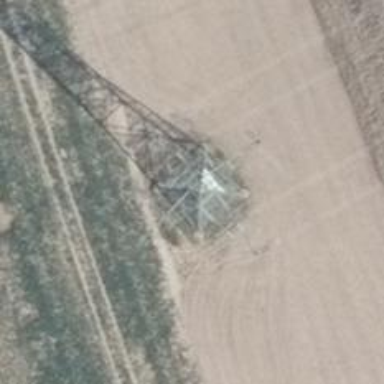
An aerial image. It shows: Power line is depicted.